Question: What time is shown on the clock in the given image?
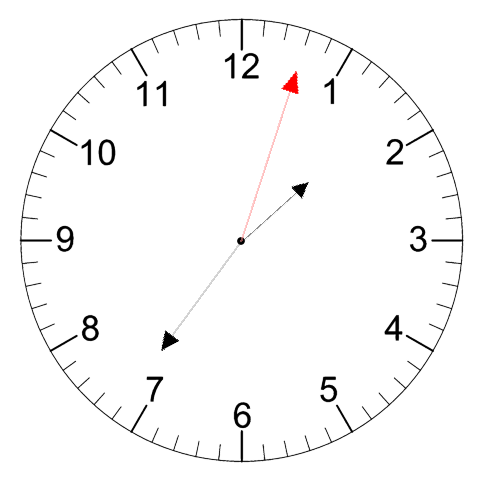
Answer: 01:36:03